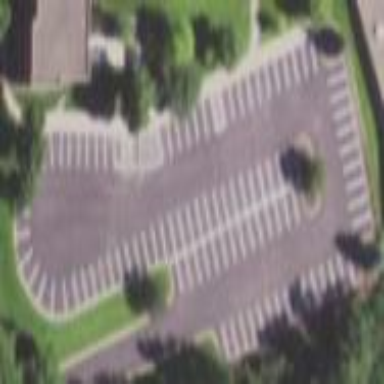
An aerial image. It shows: Parking area.